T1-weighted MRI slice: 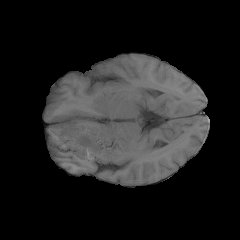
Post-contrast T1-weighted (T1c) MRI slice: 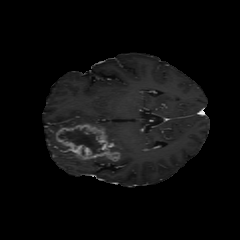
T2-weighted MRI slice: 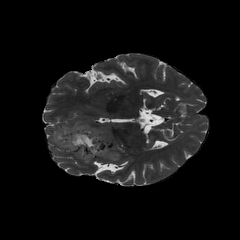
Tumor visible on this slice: yes